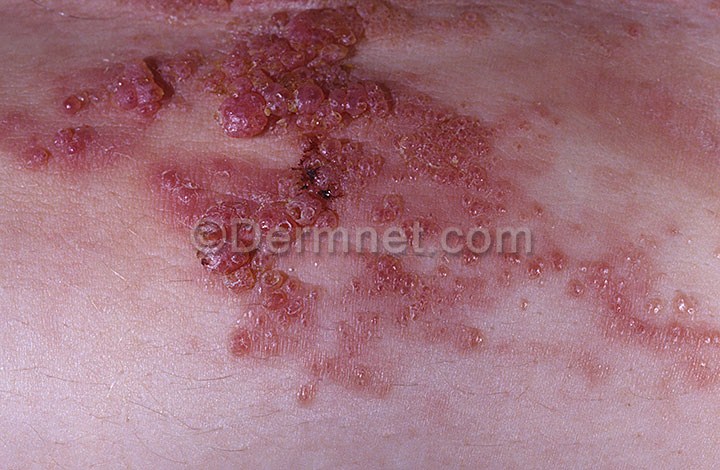
Disease: Vascular Tumors